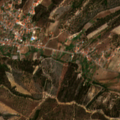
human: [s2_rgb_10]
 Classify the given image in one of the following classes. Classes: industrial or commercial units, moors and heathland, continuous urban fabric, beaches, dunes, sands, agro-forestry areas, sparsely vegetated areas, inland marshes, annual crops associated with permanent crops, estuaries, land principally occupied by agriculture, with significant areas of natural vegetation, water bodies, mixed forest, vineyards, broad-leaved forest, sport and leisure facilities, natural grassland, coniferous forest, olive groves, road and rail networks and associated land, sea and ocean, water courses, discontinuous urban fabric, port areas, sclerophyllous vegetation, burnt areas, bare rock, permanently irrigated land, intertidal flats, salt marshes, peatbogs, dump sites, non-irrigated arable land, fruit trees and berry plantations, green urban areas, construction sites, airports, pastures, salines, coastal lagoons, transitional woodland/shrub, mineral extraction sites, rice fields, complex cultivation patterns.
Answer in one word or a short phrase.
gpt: complex cultivation patterns, land principally occupied by agriculture, with significant areas of natural vegetation, broad-leaved forest, mixed forest, transitional woodland/shrub